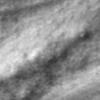
Label: change